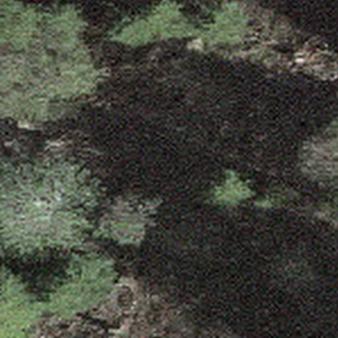
Label: other